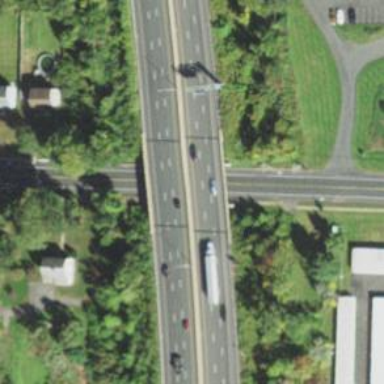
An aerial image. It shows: Bridge over motorway.